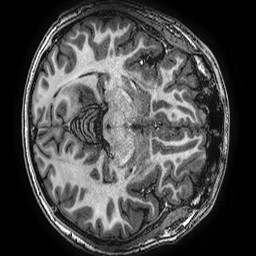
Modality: T1w
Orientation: axial
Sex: male
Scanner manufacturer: ge
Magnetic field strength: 3 T
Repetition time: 0.00766 s
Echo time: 0.003476 s